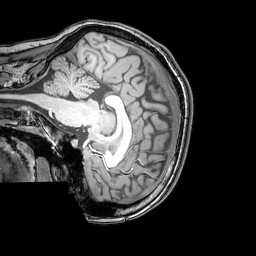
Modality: T1w
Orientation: sagittal
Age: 25
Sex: female
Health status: healthy
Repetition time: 0.081 s
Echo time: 0.037 s